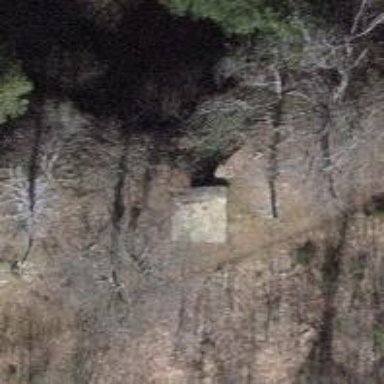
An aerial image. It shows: Military bunker.